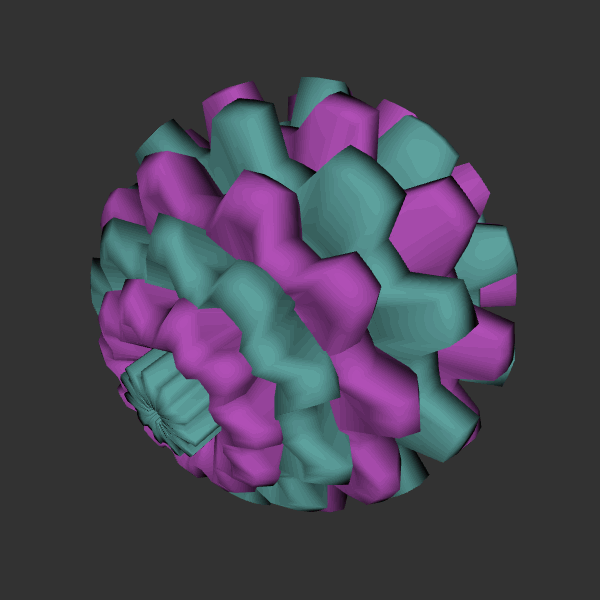
Background: dark